Question: I have a strange issue. When I load my tableview that contains two textfields (one for email and one for password), I am only able to see the bottom of the cursor. It is as if there is something covering the input field (please see the image below). This issue only started when I went from targeting iOS6 to iOS7.
Any ideas what might be going wrong here?

Here is my code:
'''
- (UITableViewCell *)tableView:(UITableView *)tableView cellForRowAtIndexPath:(NSIndexPath *)indexPath
{
static NSString *CellIdentifier = @"Cell";
UITableViewCell *cell = [tableView dequeueReusableCellWithIdentifier:CellIdentifier];
if (cell == nil) {
cell = [[UITableViewCell alloc] initWithStyle:UITableViewCellStyleDefault reuseIdentifier:CellIdentifier];
}
[cell setSelectionStyle:UITableViewCellSelectionStyleNone];
CGRect frame;
frame.origin.x = 10;
frame.origin.y = 10;
frame.size.height = 30;
frame.size.width = 200;
UILabel *label = [[UILabel alloc] initWithFrame: frame];
label.font = [UIFont boldSystemFontOfSize:16.0];
label.text = [arrayLogin objectAtIndex:indexPath.row];
[cell.contentView addSubview:label];
frame.origin.x = 10;
frame.size.height = 90;
frame.size.width = 280;
if (indexPath.row == 0) {//user name part
userNameTextField = [[UITextField alloc ] initWithFrame: frame];
userNameTextField.returnKeyType = UIReturnKeyDefault;
userNameTextField.delegate = self;
userNameTextField.placeholder = @"Email";
[cell.contentView addSubview:userNameTextField];
}else
{
passwordTextField = [[UITextField alloc] initWithFrame:frame];
passwordTextField.returnKeyType = UIReturnKeyDefault;
passwordTextField.secureTextEntry = YES;
passwordTextField.delegate = self;
passwordTextField.placeholder = @"Password";
[cell.contentView addSubview:passwordTextField];
}
return cell;
}
'''
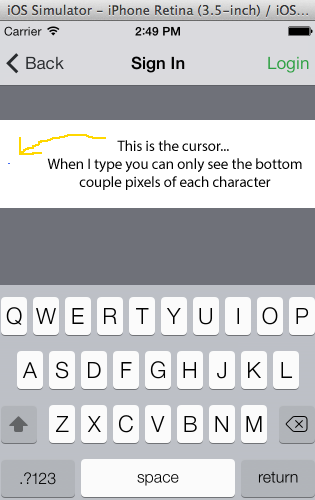
Answer: The default row height is 44 (not sure -anyway close to it.)
In your code you are using 'frame.size.height = 90;' which you are adding as subView in your cell.
So it is exceeds your cell height.
To make custom cell height you should change the following delegate method:
'''
-(CGFloat)tableView:(UITableView*)tableView heightForRowAtIndexPath:(NSIndexPath*)indexPath
{
//NSLog(@"HeightForRow");
return 44+50;//ofcourse change it as you wish
}
'''
also I think you want to change the 'frame.origin.y' for the textField to 42
and text 'frame.size.height' to 90 -42